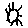
Label: sun